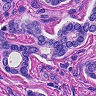
Metastatic tissue present: yes